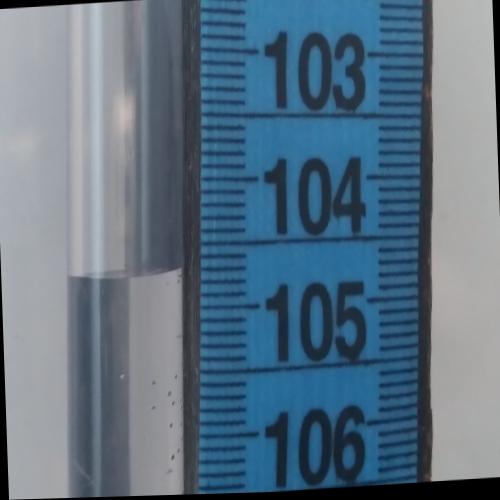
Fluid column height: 104.7 cm